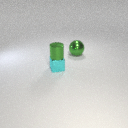
small green metal cylinder above small cyan metal cube